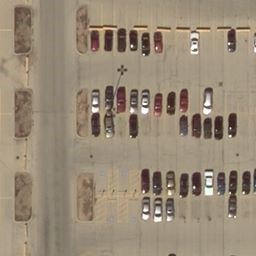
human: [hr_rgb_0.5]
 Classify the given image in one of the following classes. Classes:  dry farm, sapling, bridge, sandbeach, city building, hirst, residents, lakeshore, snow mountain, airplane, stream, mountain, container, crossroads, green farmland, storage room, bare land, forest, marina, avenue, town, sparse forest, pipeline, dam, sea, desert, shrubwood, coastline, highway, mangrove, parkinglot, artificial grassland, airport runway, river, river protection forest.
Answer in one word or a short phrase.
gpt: parkinglot